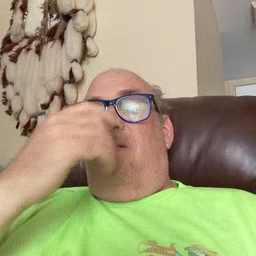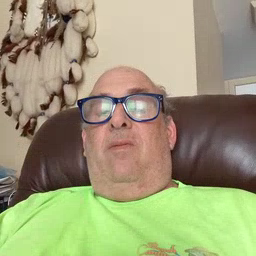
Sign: clown